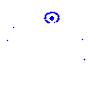
Particle: proton